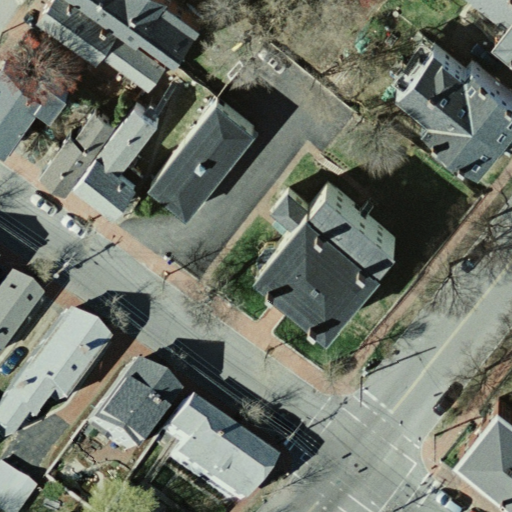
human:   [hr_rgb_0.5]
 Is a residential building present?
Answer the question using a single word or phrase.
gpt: yes

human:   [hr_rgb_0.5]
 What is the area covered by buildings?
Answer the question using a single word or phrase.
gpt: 1721m2

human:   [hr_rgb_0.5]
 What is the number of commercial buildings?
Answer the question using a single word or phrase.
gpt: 0

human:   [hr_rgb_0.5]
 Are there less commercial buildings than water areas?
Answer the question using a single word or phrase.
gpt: no

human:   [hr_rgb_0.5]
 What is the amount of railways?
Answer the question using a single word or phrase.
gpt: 0

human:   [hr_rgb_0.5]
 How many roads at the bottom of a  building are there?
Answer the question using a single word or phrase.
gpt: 4

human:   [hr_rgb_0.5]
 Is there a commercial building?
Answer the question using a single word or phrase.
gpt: no

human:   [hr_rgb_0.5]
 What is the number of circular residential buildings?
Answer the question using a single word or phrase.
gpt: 0

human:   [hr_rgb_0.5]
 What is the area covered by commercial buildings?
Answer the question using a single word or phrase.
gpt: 0m2

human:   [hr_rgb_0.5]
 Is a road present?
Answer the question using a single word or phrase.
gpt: yes

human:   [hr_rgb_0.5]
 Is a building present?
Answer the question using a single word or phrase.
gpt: yes

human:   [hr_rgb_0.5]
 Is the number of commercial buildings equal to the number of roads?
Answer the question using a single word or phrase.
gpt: no

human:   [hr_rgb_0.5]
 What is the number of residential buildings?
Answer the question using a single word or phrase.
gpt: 8

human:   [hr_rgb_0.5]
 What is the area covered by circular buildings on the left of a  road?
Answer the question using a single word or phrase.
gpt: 0m2

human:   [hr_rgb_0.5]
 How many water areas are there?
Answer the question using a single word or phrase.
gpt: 0

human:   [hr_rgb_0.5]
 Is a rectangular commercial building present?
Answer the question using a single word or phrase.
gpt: no

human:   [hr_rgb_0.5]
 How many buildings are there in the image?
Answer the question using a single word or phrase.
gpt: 9

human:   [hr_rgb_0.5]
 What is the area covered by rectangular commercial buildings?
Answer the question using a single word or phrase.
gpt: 0m2

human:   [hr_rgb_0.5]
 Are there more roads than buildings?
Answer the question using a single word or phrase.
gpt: no

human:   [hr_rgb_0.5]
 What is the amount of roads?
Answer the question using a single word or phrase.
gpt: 4

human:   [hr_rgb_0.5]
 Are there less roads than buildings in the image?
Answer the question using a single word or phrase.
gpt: yes

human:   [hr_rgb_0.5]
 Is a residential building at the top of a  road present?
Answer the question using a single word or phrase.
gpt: yes

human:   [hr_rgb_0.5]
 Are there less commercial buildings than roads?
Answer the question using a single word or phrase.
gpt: yes

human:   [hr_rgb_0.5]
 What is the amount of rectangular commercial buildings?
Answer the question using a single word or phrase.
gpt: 0

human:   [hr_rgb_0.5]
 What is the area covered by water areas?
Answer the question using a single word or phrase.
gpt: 0m2

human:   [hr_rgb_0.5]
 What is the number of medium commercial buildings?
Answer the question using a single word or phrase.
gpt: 0

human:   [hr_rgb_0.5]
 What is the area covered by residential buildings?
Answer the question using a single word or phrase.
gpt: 1473m2

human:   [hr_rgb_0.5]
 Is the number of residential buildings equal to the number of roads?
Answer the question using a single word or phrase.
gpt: no

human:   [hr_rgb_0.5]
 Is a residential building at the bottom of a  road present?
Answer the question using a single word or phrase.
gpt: yes

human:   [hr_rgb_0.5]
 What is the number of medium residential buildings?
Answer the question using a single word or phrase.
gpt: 6

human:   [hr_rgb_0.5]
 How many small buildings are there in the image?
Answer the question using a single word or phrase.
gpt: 2

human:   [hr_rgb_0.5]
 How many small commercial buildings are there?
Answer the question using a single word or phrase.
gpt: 0

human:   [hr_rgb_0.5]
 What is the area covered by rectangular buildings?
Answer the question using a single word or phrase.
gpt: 1226m2

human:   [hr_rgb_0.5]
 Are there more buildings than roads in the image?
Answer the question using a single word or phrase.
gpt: yes

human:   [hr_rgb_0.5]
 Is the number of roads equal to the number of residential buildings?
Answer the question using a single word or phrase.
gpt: no

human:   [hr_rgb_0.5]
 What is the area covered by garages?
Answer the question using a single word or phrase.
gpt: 0m2

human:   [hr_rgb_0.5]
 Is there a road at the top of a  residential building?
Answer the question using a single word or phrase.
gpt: no

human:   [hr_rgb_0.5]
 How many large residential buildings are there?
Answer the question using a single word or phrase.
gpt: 0

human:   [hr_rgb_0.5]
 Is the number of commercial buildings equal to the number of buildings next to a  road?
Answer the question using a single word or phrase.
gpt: no

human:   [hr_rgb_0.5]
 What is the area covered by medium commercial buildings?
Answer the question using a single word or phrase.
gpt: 0m2

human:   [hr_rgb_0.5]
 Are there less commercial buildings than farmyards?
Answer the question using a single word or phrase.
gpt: no

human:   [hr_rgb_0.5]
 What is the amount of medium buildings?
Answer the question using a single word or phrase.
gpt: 7

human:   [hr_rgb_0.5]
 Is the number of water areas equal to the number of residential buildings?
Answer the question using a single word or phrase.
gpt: no

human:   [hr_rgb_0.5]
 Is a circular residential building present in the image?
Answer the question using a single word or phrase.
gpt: no

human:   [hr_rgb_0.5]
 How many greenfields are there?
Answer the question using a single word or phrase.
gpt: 0

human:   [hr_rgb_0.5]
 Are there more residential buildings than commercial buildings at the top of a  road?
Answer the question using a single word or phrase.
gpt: yes

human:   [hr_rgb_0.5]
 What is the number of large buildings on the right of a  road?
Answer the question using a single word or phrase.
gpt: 0

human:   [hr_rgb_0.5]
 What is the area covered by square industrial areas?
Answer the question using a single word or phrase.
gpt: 0m2

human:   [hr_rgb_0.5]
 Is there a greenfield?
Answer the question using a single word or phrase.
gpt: no

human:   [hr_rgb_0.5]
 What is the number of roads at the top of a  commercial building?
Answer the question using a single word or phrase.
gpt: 0

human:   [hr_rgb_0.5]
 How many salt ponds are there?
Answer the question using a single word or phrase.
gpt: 0

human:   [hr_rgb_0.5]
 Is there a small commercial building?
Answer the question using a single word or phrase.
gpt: no

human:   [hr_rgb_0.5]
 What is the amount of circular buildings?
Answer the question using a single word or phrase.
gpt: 0

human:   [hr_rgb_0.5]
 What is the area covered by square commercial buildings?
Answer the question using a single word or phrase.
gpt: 0m2

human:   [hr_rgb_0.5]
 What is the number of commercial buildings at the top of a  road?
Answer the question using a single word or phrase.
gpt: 0

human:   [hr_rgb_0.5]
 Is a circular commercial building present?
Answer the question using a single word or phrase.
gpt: no

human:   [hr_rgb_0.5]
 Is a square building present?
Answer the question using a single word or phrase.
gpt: no

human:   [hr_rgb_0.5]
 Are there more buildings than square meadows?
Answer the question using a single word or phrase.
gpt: yes

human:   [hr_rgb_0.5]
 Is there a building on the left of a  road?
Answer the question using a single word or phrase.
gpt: yes

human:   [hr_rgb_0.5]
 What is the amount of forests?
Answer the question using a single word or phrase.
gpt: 0

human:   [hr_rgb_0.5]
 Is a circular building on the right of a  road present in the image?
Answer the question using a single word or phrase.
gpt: no

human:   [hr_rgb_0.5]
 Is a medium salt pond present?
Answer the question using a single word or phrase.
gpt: no

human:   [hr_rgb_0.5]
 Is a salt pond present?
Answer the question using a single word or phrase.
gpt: no

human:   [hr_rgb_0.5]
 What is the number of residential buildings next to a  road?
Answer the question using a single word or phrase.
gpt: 8